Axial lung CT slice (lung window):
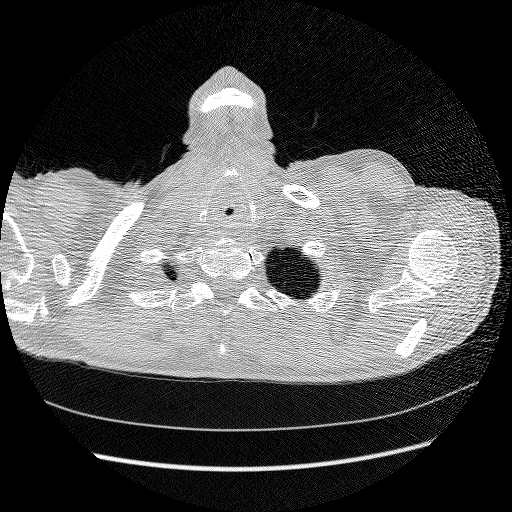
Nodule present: no